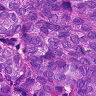
Metastatic tissue present: yes